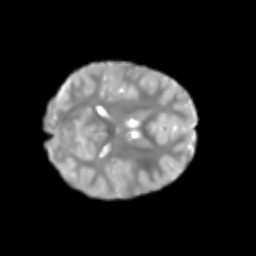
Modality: T2w
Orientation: axial
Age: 7
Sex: male
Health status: healthy